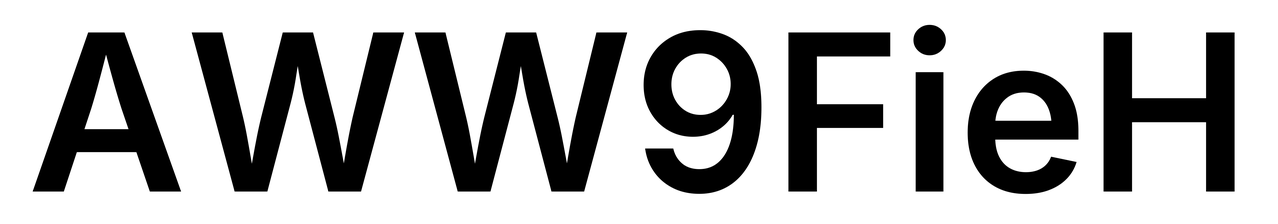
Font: Inter_SemiBold